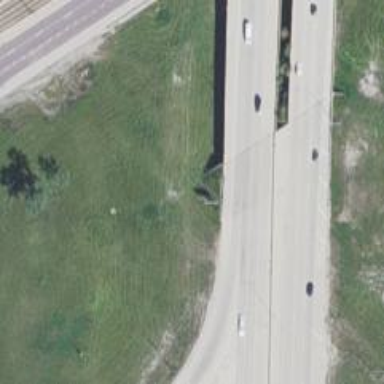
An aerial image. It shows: Bridge on trunk expressway.